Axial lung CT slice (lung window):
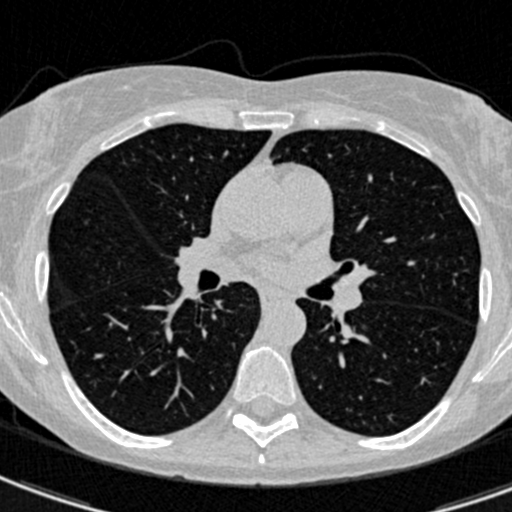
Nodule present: no